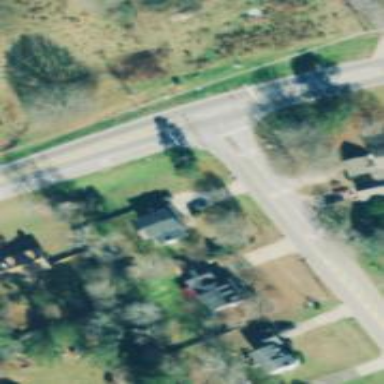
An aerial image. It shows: Residential road with asphalt surface.